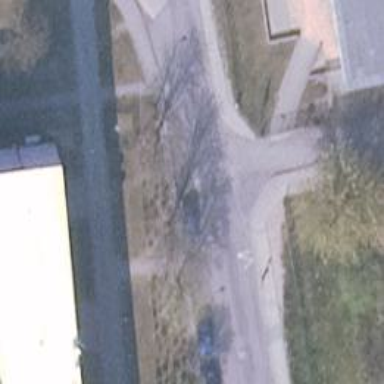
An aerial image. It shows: Paved parking aisle designated as service road.